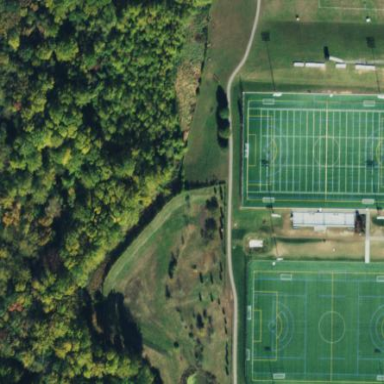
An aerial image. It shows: Artificial turf pitch used for American football.